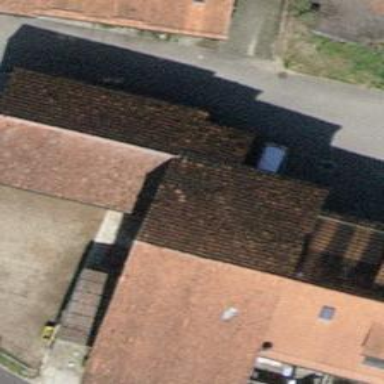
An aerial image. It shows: Farm auxiliary building with gabled roof.